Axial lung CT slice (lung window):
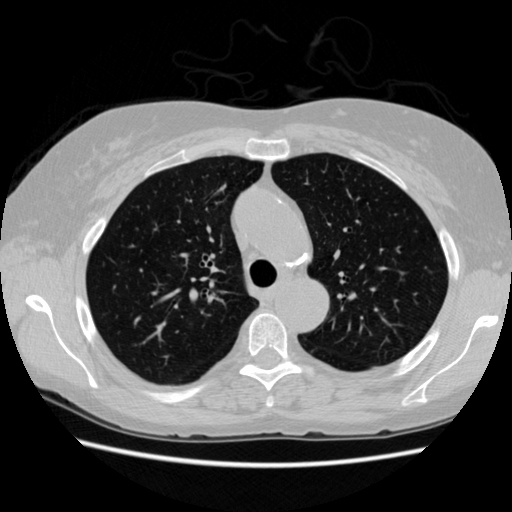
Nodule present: no